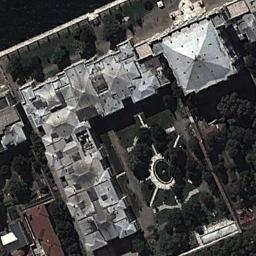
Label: palace